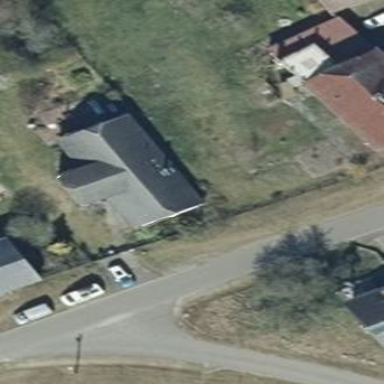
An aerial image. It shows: House with gabled roof oriented along. The roof is grey in color.